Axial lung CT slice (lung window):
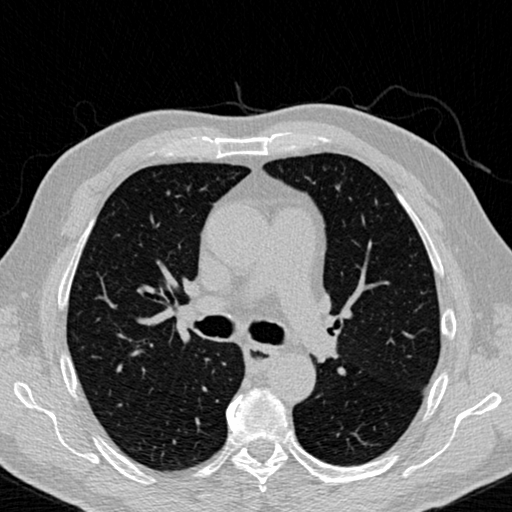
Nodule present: no